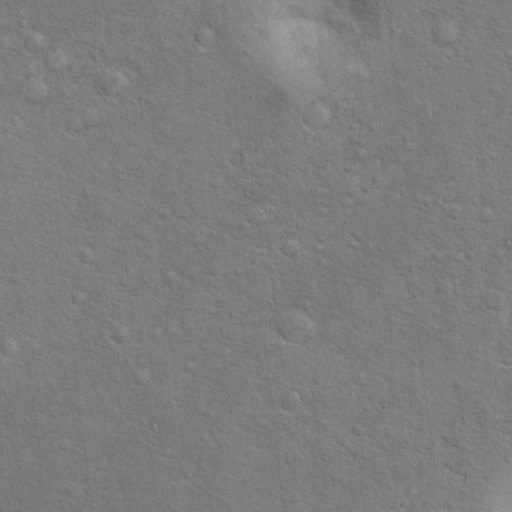
Objects detected: cone, cone